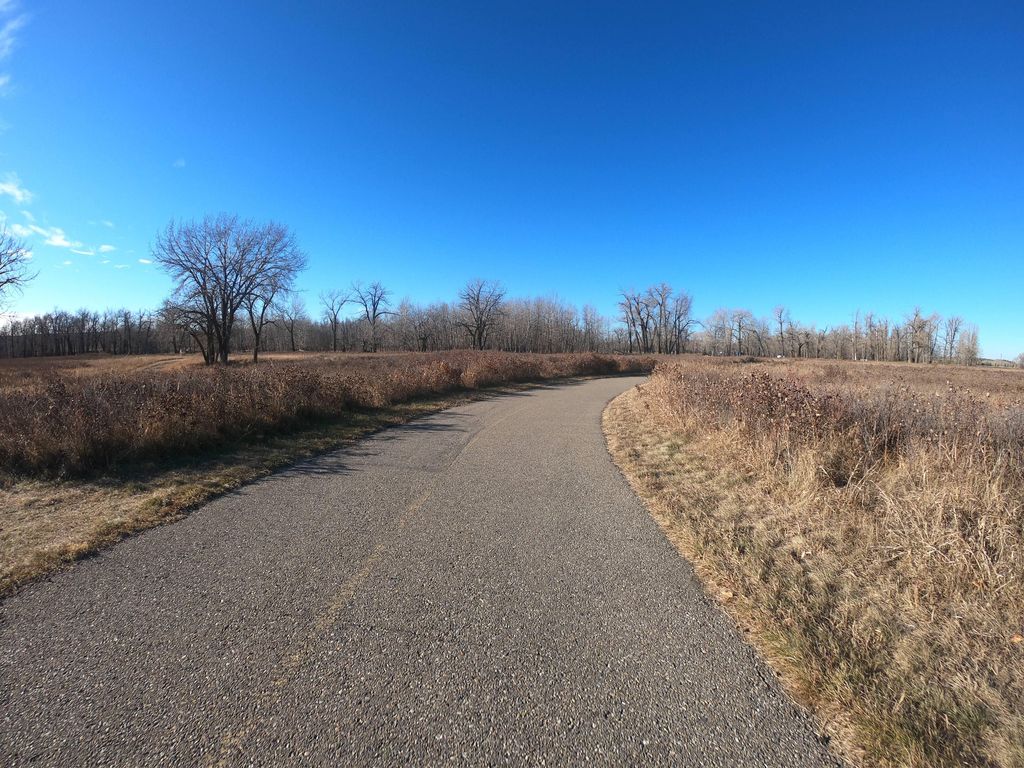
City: calgary